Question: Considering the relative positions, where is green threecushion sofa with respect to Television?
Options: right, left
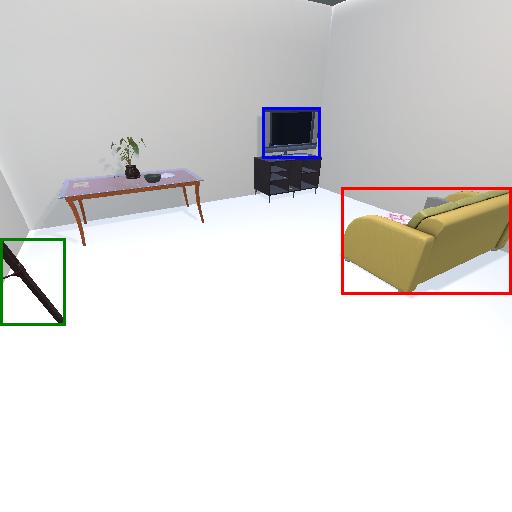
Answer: right